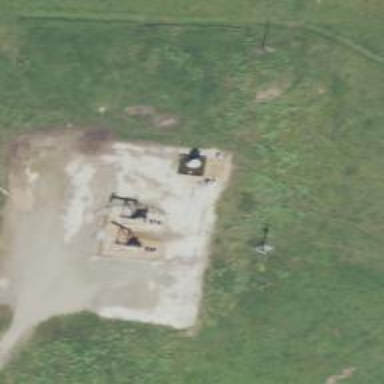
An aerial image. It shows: Petroleum well.